The image is the raw time-domain waveform of a rolling-element bearing's vibration signal. What is the most likely bearing condition (normal, inner_race, outer_race, ball)?
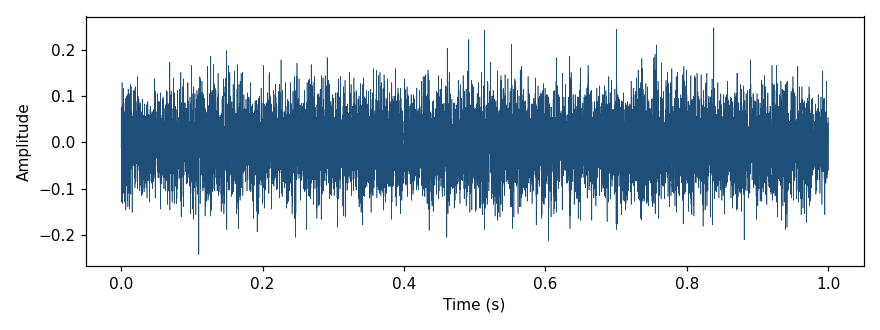
Answer: normal